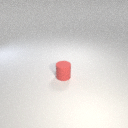
small red rubber cylinder